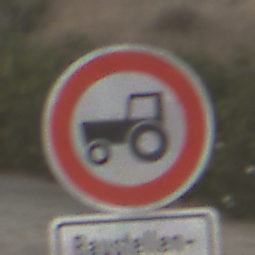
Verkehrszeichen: VerbotKraftfahrzeugeZuegeNichtSchneller25
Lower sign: SonstigeFahrzeugePersonengruppenFrei1
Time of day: SunriseSunset
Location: Outdoor (RoadRail)
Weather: PartlyCloudy
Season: NotSpecified
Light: Natural